Question: I am using jQuery dialog to make a div pop up (a user form to fill up).
I am using the plugin below for validation.
<URL>
My problem now is that my fields are close to the edges of the dialog, and when the error tooltips (ex. "Field is required") pops up, it becomes overflown INSIDE the dialog. what I want is to let it float on top of the dialog.
here is a picture.

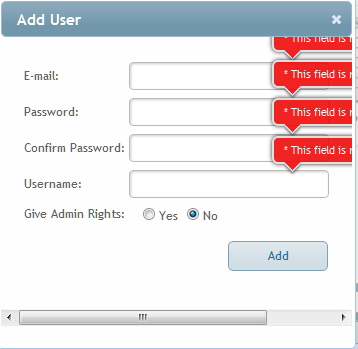
Answer: You can start with giving 'overflow:visible' the dialog container (the one that has the scrollbar - use your browser's Inspect Element functionality to find which one it is).